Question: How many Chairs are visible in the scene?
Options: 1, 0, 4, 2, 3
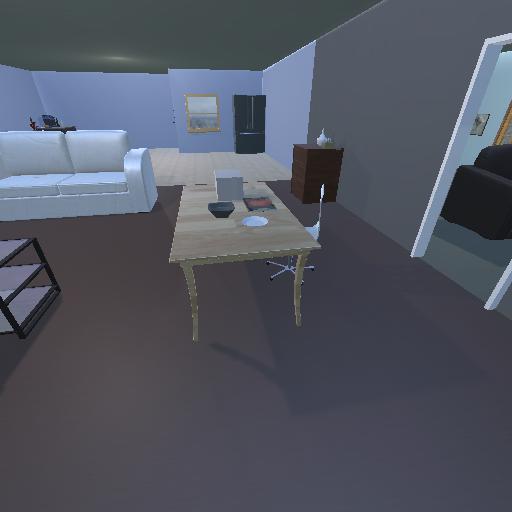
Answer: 1